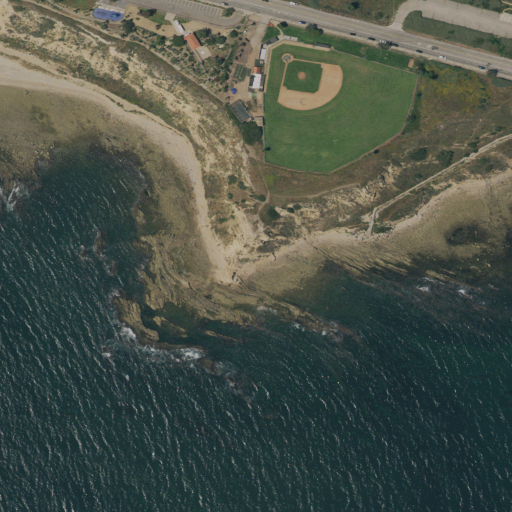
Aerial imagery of cape in California named White Point containing open water, low intensity development, medium intensity development, open development, high intensity development, herbaceous wetlands, and grassland